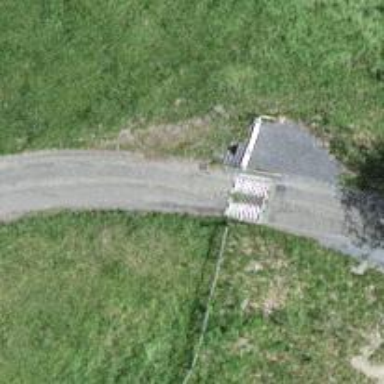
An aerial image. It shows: Cattle grid.